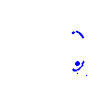
Particle: pion